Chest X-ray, PA view. Patient: 20 years old, sex F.
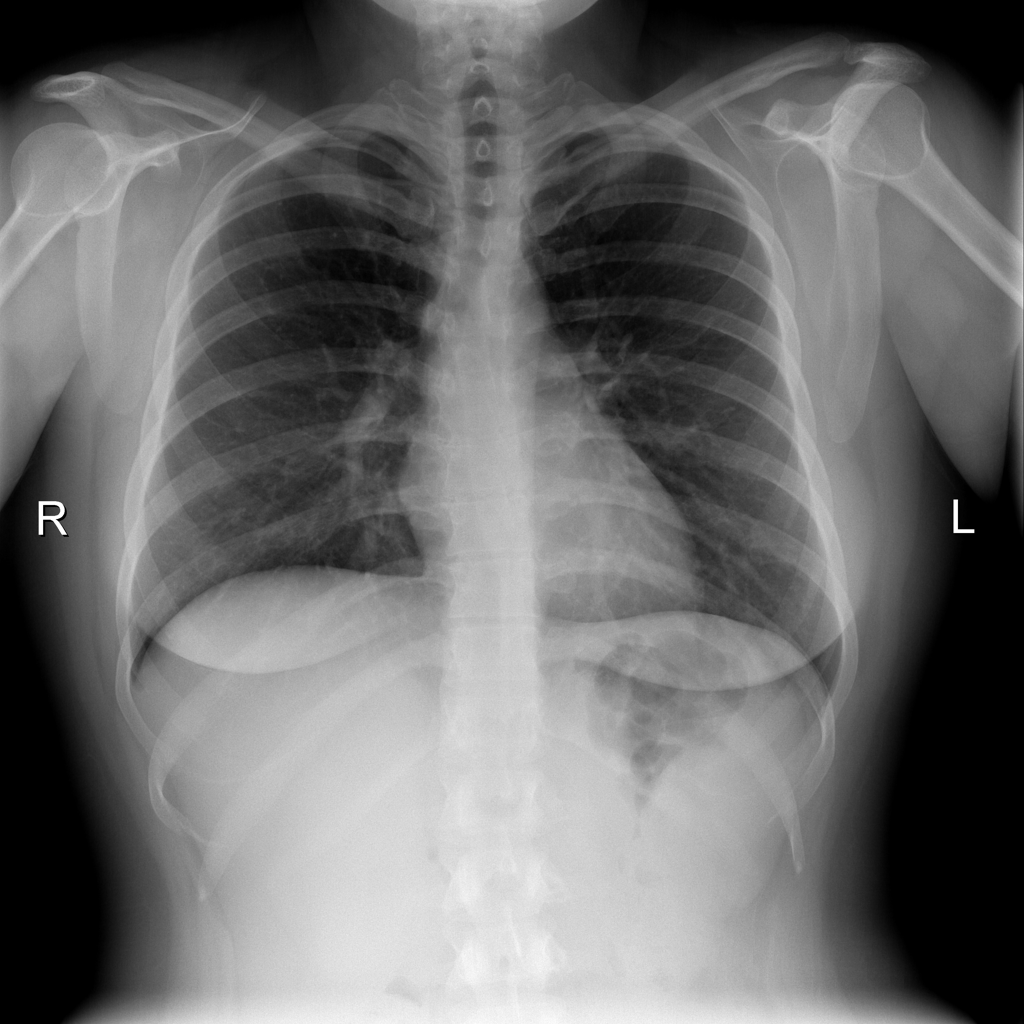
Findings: Infiltration